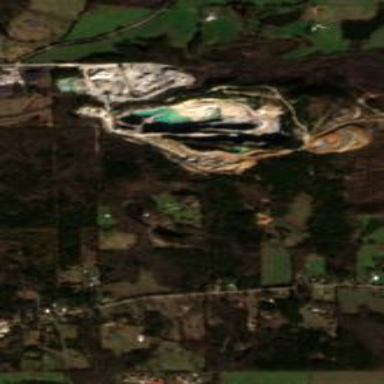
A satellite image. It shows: Quarry used for extracting aggregates.